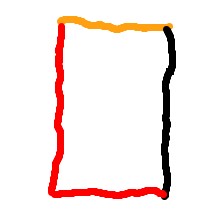
Shape: rectangle